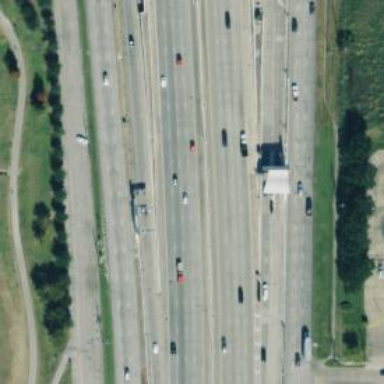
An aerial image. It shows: Toll gantry on the road.